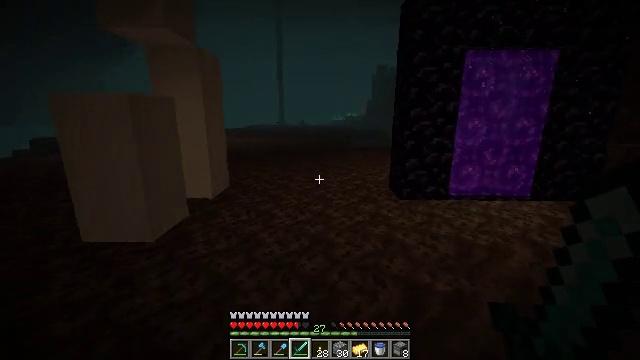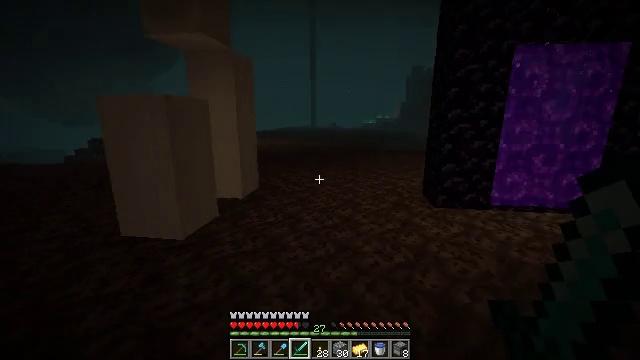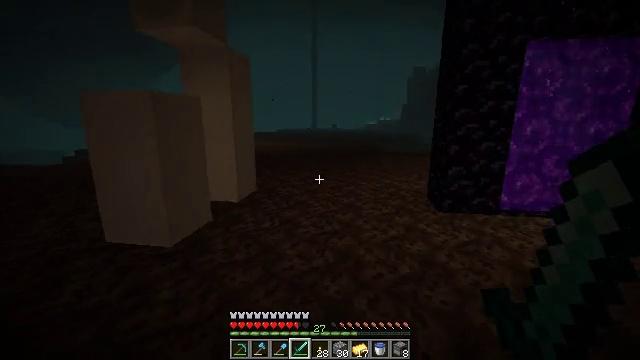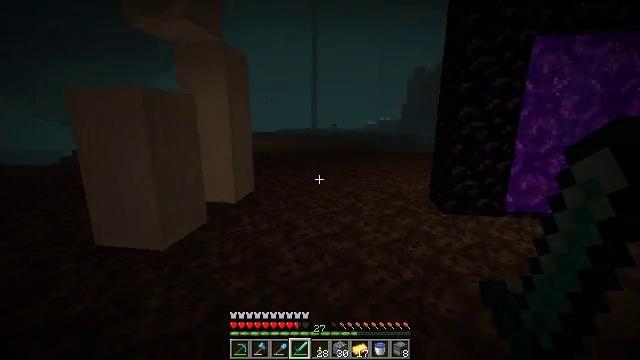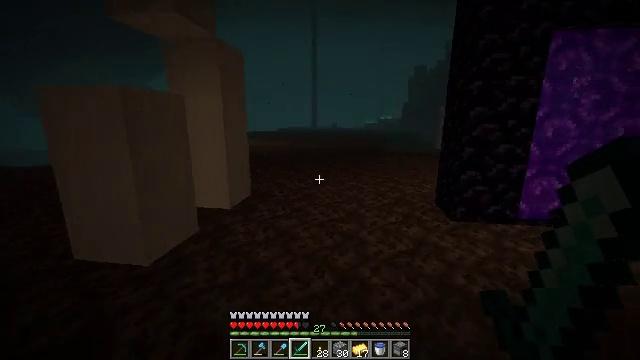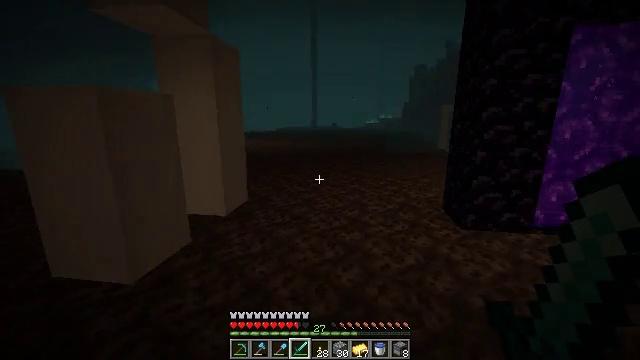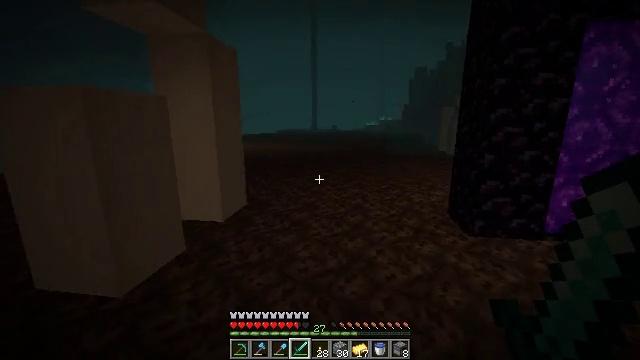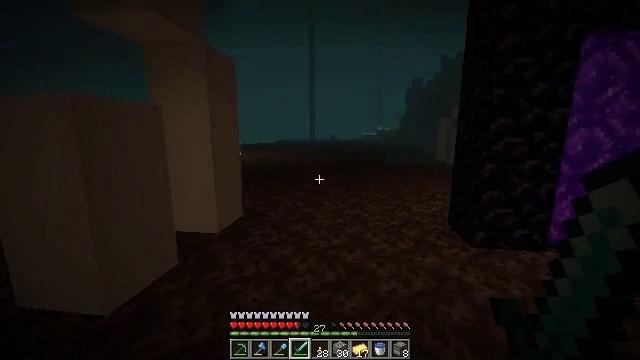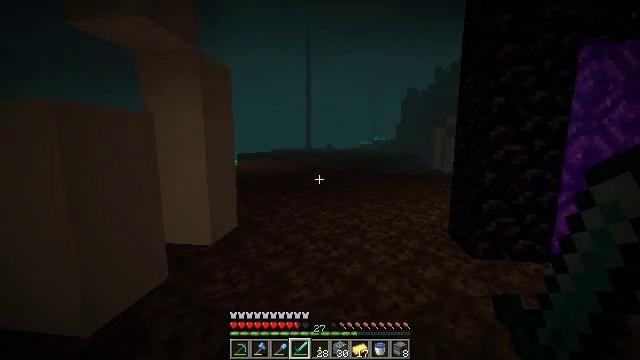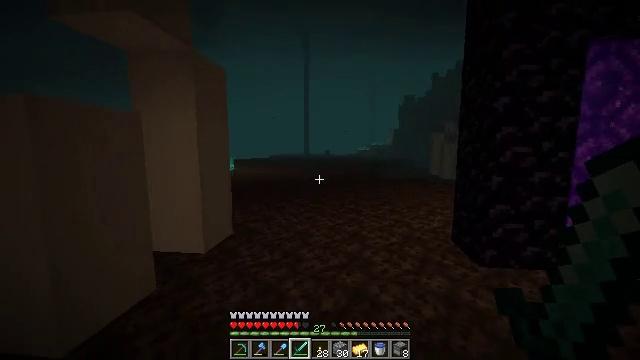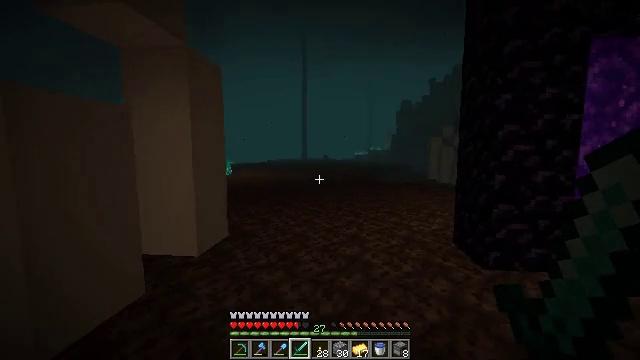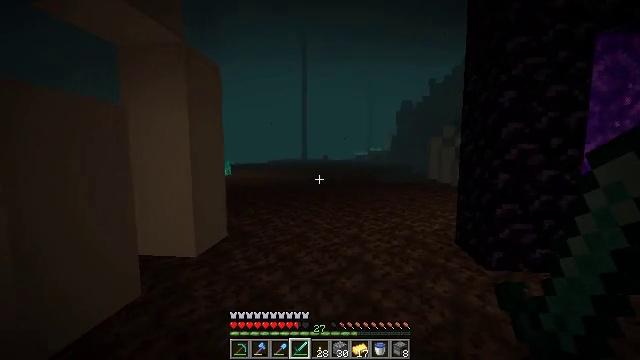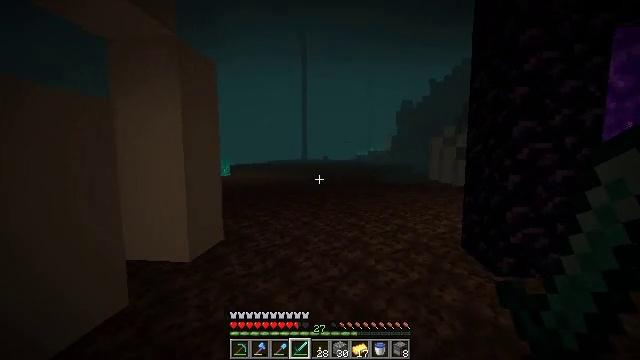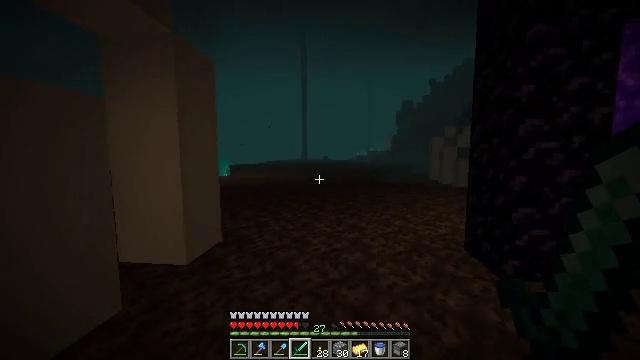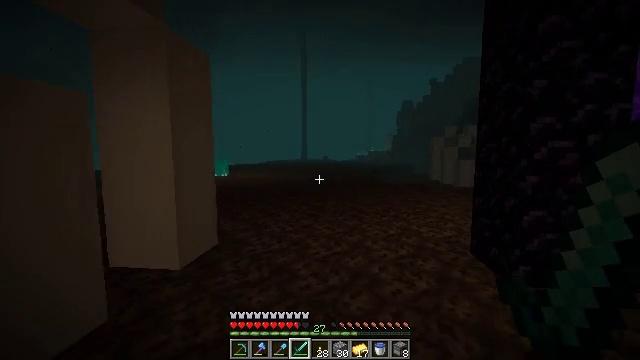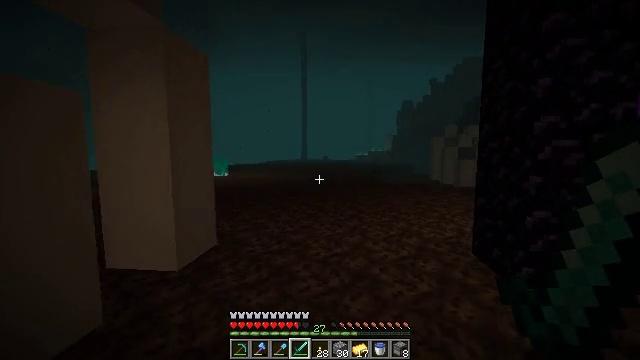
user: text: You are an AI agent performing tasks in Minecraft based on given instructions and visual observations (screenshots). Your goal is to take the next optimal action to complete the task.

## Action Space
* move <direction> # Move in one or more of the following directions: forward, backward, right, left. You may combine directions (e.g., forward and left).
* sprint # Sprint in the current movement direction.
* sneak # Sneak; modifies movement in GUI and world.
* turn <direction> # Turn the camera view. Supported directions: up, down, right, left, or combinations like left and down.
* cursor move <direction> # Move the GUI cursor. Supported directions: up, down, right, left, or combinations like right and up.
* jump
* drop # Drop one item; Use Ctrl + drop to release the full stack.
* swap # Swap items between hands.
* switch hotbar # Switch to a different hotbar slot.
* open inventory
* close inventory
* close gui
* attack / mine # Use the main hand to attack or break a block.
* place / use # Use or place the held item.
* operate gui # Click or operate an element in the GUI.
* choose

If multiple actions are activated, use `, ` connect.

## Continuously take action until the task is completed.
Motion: motion action
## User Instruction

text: Break the bone block to gather material.
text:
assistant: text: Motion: move forward, turn left
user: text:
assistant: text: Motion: move forward
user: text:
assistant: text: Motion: move forward
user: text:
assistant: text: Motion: move forward
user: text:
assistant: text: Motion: move forward
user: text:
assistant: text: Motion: move forward
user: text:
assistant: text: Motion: move forward, turn up
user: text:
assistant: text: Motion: move forward, turn up
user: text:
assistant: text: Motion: move forward, turn up
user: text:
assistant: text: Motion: move forward, turn up
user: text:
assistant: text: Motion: move forward
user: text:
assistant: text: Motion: move forward
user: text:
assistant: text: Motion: move forward
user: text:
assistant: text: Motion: move forward
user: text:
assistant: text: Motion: move forward
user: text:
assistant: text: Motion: move forward
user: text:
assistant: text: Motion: move forward
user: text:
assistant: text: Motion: move forward
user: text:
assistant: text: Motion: move forward
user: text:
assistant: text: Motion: move forward
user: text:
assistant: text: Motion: move forward
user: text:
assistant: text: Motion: move forward
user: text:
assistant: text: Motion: move forward, turn right
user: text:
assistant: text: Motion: move forward, turn right
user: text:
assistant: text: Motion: move forward, turn right
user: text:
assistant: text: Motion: move forward
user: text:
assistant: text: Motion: move forward
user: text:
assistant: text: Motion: move forward
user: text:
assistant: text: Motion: move forward
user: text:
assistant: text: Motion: move forward